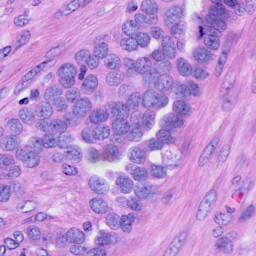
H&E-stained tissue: Ovarian